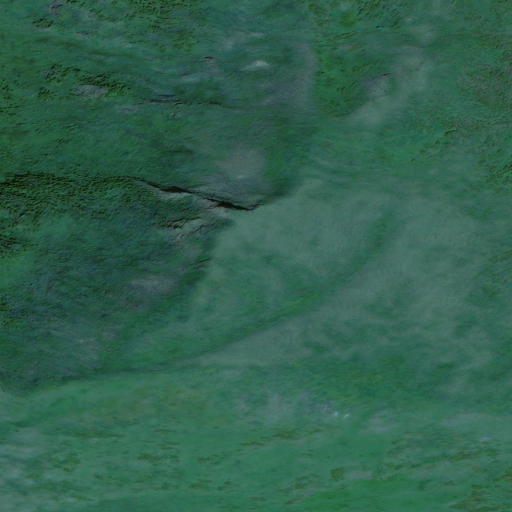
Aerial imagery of mountain in Alaska named Afognak Mountain containing only unknown